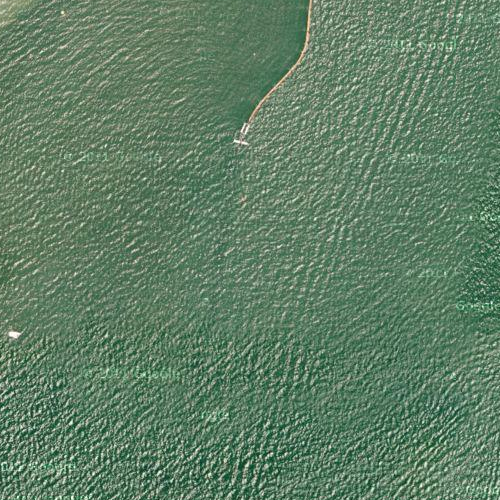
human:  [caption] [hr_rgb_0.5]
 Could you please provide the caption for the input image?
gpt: A part of ocean with deep green waters .

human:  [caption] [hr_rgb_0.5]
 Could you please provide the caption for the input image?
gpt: This is a part of deep green sparkling sea .

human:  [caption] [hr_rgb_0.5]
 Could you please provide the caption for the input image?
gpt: This is a part of deep green sparkling sea .

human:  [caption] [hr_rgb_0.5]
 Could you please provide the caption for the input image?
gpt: This is a part of deep green sparkling sea .

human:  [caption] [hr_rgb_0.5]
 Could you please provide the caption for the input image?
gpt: This is a part of deep green sparkling sea .